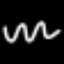
Label: squiggle